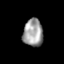
Tissue: skin
Cell type: Epithelial cells
Senescence score: 0.2228
Nuclear area (px): 539
Mean DAPI intensity: 157.306